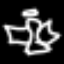
Label: angel